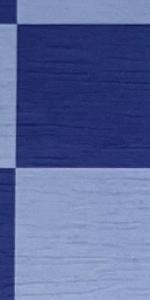
Label: Empty